Question: I am trying to detect specific signals modulated at fc=75kHz with match filtering. Also, the detection is implemented in a 7 mins audio file with the sample rate of 312.5kHz (which leads to a very large amount of samples-about 135 million). This makes the processing and filtering process taking too much time and not applicable for real-time applications. Then, I decided to convert the signal to baseband equivalent model (to change the sampling frequency, hence decreases the number of samples) with the following code:
'''
audio = audioread(file);
fc = 75000;
t = (1:length(audio)).';
y = audio*sqrt(2).*exp(-i*2*pi*fc*t);
'''
but this doesn't work, I took the Fourier transform of both the orignial signal and the one after converting to baseband to observe the spectrum in frequency domain.

As you can see, the spectrum of the 75kHz signal doesn't move to the zero point.
My questions are:
1. Is my code for converting to baseband wrong? If so, how can I convert this signal to baseband signal?
2. Is there any other ways to significantly decrease the number of samples of this file without losing the information of 75kHz signal (I tried downsampling with sampling rate = 150kHz, but that is still too many samples)?
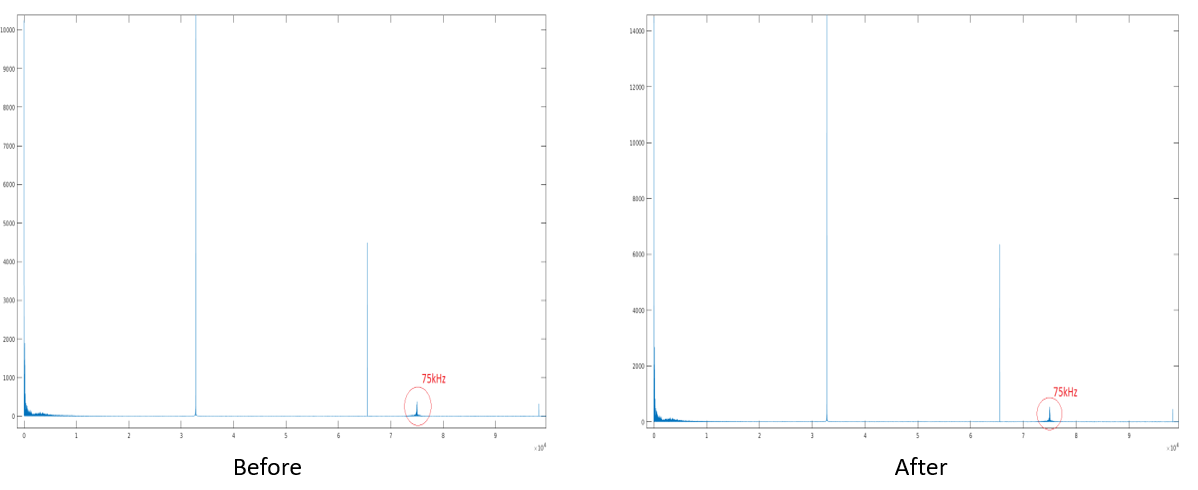
Answer: As @<URL> mentioned in comments, to shift the spectrum from 75kHz to 0 with a sampling rate of 312.5kHz, you would need to divide your time variable by the sampling rate:
'''
fs = 312500;
t = (1:length(audio)).'/fs;
y = audio*sqrt(2).*exp(-i*2*pi*fc*t);
'''
This will shift the entire input spectrum (including the image around 312.5-75=237.5Hz, the other pilot tones you have around 33kHz and 66kHz and the low-pass component near 0Hz). To get rid of those, you should then low-pass filter your 'y' signal. You may be able to adjust the filter transition band but looking at your graph, it would seem that you need to include signal within roughly 4-5kHz of your 75kHz center frequency, and exclude the next interference at around 66kHz (9kHz away from your 75kHz center frequency). Based on <URL> you could design such a filter with:
'''
fcuts = [4000 9000];
mags = [1 0];
devs = [0.05 0.01];
[n,Wn,beta,ftype] = kaiserord(fcuts,mags,devs,fs);
hh = fir1(n,Wn,ftype,kaiser(n+1,beta),'noscale');
filtered_signal = filter(hh, 1, y);
'''
Then you should be able to decimate your signal by a factor of approximately 24 (giving a final sampling rate of ~13kHz to fit the approximate signal bandwidth of 8000Hz and the transition band):
'''
decimation_factor = 24;
baseband = filtered_signal(1:decimation_factor:end);
'''
That process, although fairly simple to visualize is also fairly wasteful since you end up throwing away most of your filtered outputs. An efficient implementation would then use <URL> making use of the same filter coefficients as designed above:
'''
firdecim = dsp.FIRDecimator ('DecimationFactor',decimation_factor, 'Numerator', hh);
baseband = firdecim(y);
'''